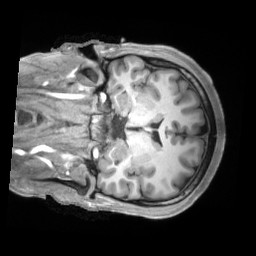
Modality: T1w
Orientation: coronal
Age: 24
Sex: female
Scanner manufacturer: siemens
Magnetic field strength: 3 T
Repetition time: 2.2 s
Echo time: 0.00157 s